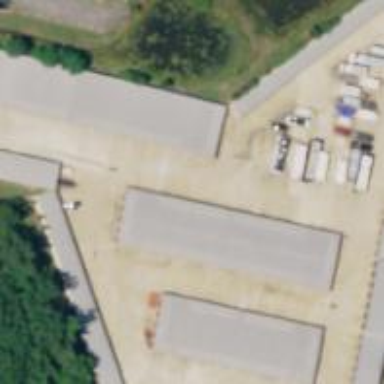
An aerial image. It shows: Area used for garages with storage rental services available.